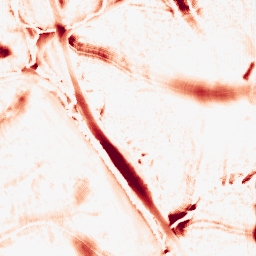
Category: morphological
Decomposition family: morphological
Decomposition parameters: operation: opening
size: 20
Upsampling method: fft_zeropad
Upsampling parameters: scale: 2
Upsampling scale: 2